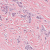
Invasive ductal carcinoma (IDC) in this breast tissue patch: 1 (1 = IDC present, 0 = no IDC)